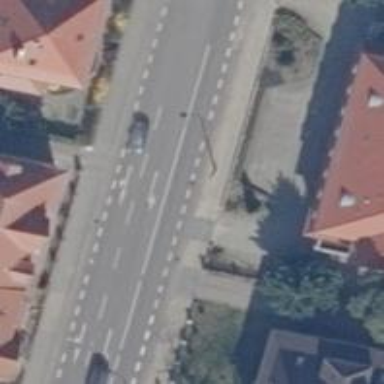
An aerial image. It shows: Secondary road with asphalt surface and sidewalks on both sides. It also has cycle lanes on both sides.